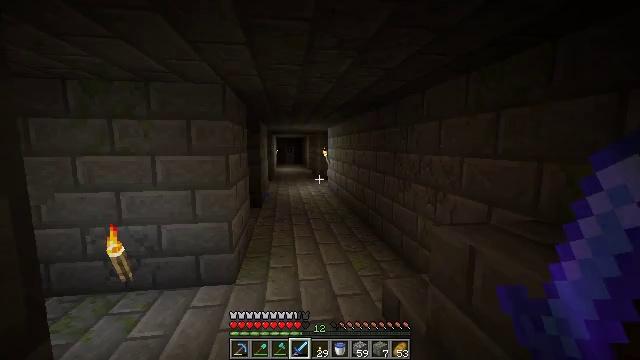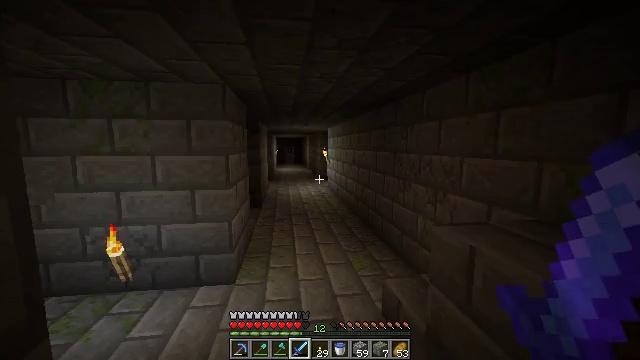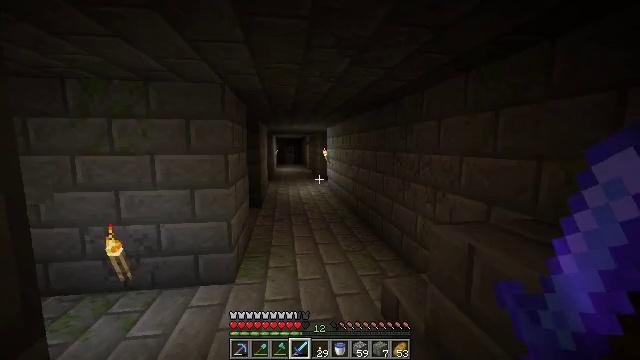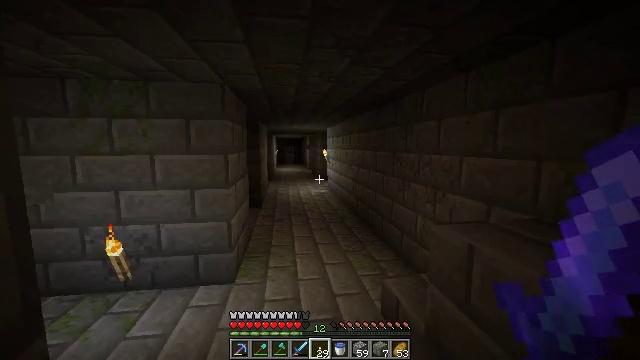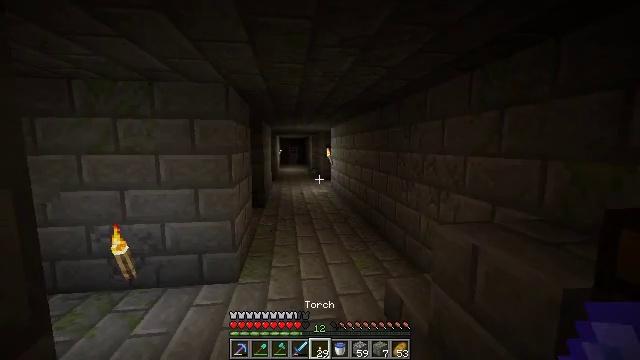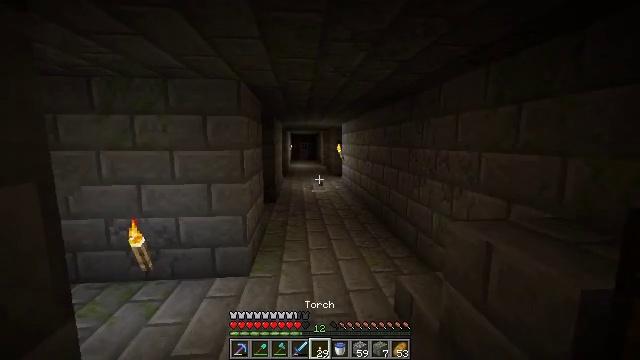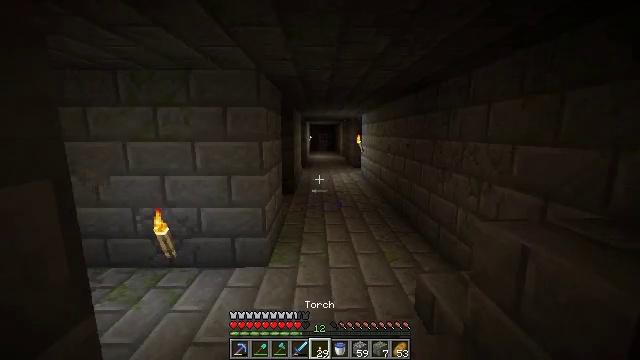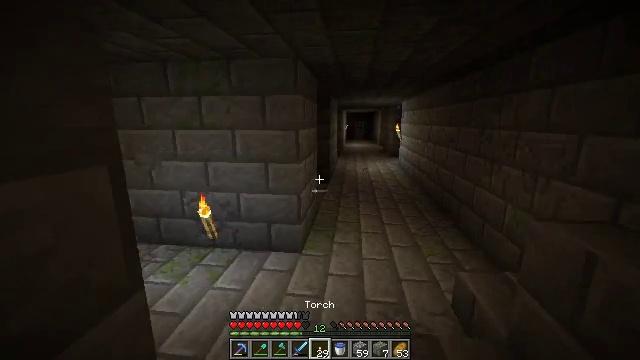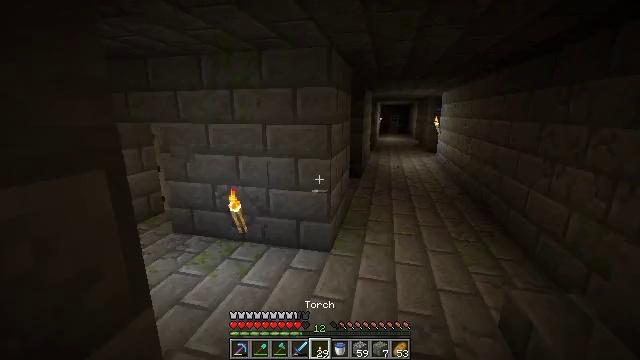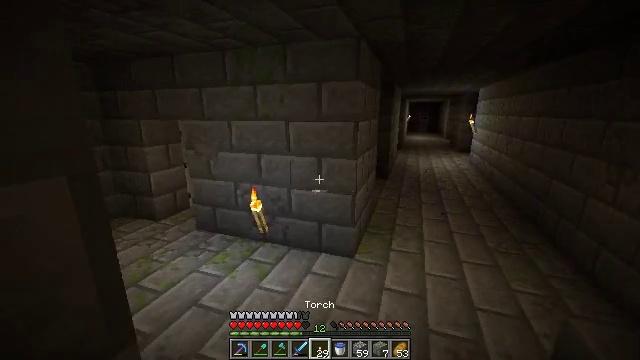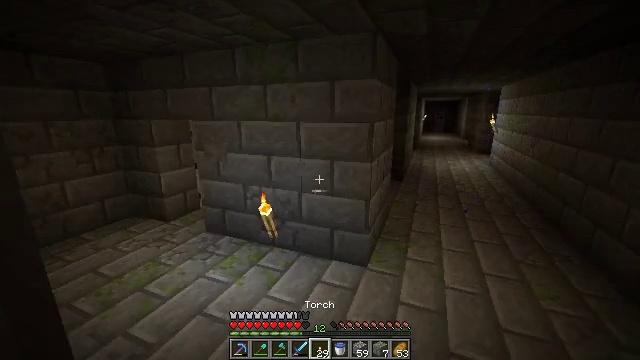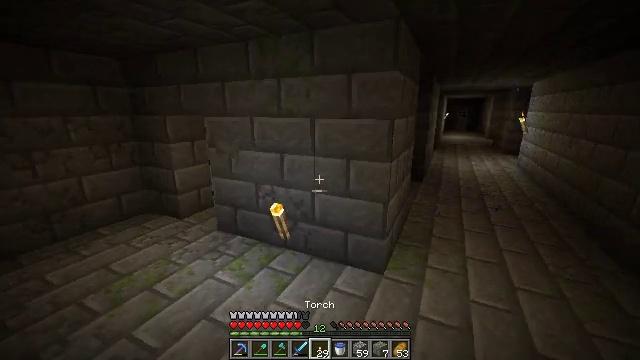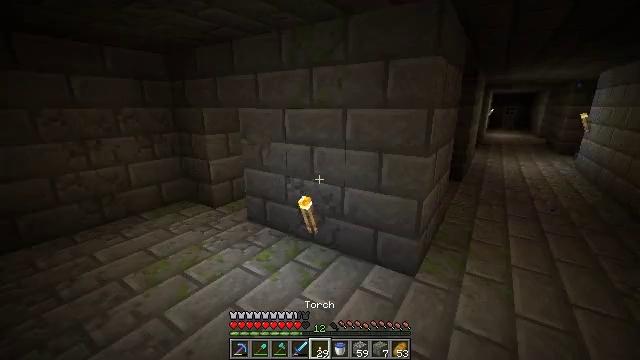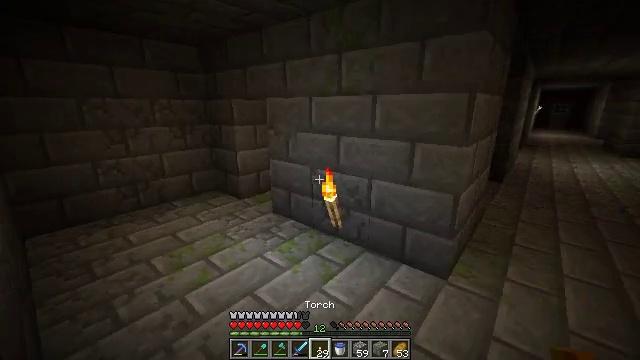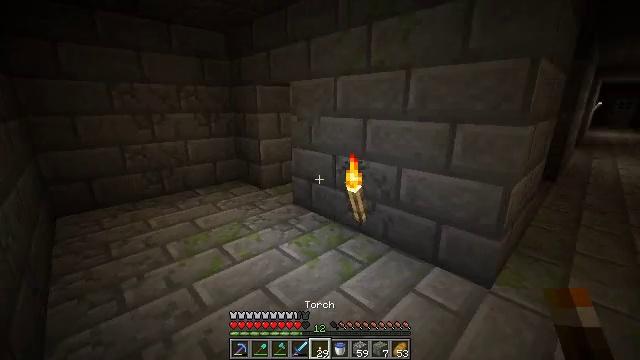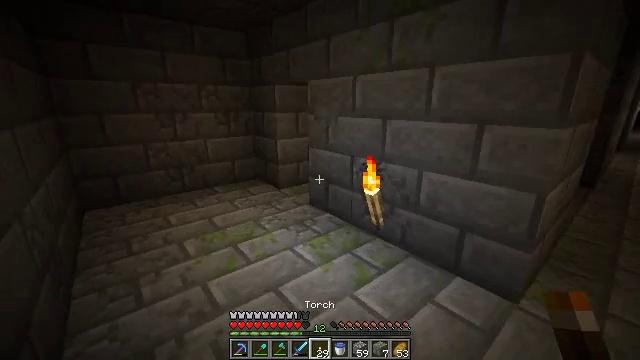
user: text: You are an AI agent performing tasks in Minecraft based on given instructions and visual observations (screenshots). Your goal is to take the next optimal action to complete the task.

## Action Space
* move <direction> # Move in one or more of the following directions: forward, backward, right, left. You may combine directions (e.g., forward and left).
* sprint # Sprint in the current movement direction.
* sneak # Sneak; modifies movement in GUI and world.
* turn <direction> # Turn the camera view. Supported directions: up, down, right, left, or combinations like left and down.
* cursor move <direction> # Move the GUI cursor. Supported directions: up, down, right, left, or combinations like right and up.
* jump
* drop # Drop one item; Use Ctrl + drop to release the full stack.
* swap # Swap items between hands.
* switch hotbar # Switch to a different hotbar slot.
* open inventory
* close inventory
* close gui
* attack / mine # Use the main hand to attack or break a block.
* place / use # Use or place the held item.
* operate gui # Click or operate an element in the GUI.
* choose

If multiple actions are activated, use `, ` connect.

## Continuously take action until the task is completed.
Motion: motion action
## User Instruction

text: Mine the iron door to remove it.
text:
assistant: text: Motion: no_op
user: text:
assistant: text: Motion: no_op
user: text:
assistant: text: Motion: switch to hotbar 5
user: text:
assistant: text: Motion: switch to hotbar 5
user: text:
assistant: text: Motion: turn left, switch to hotbar 5
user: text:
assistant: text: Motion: move forward, turn left and down, switch to hotbar 5
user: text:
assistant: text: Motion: move forward, turn left and down
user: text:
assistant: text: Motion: move forward, turn left and down
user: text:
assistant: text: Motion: move forward, turn left
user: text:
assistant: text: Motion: move forward, turn left
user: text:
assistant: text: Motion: move forward, turn left
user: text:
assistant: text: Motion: move forward, turn left
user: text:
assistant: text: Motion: move forward, turn left
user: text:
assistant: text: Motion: move forward, turn left
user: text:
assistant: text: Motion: move forward, turn left
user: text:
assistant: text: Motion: move forward
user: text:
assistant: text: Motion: move forward
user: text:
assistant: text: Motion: move forward and move left
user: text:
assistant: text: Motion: move forward and move left
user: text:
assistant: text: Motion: move forward and move left
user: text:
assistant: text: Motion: move forward and move left
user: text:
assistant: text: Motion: move forward and move left, turn right
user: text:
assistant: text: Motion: move forward and move left, turn right
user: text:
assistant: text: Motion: move forward and move left, turn right
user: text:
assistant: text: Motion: move forward and move left, turn right
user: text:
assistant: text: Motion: move forward and move left, turn right
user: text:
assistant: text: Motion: move forward and move left, turn right
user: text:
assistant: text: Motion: move forward and move left, turn right
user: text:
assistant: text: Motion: move forward and move left, turn right
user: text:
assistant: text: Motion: move forward and move left, turn right